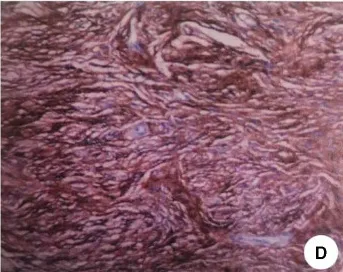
Histopathological results of the lesions. Cervicothoracic spinal cord. Showed that the neoplastic meningothelial cells are immunoreactive for epithelial membrane antigen (EMA) (x10), progesterone receptor (PR) (x10), somatostatin receptor 2 (SSTR2)(x10), and Ki67 ~5.
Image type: pathology (immunostaining)